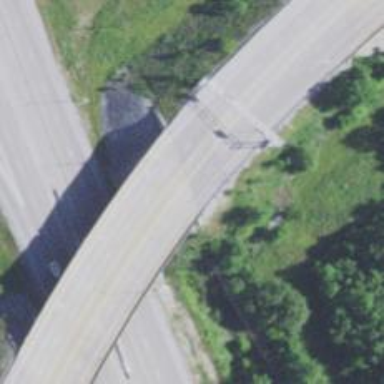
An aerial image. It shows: Trunk highway with bridge.